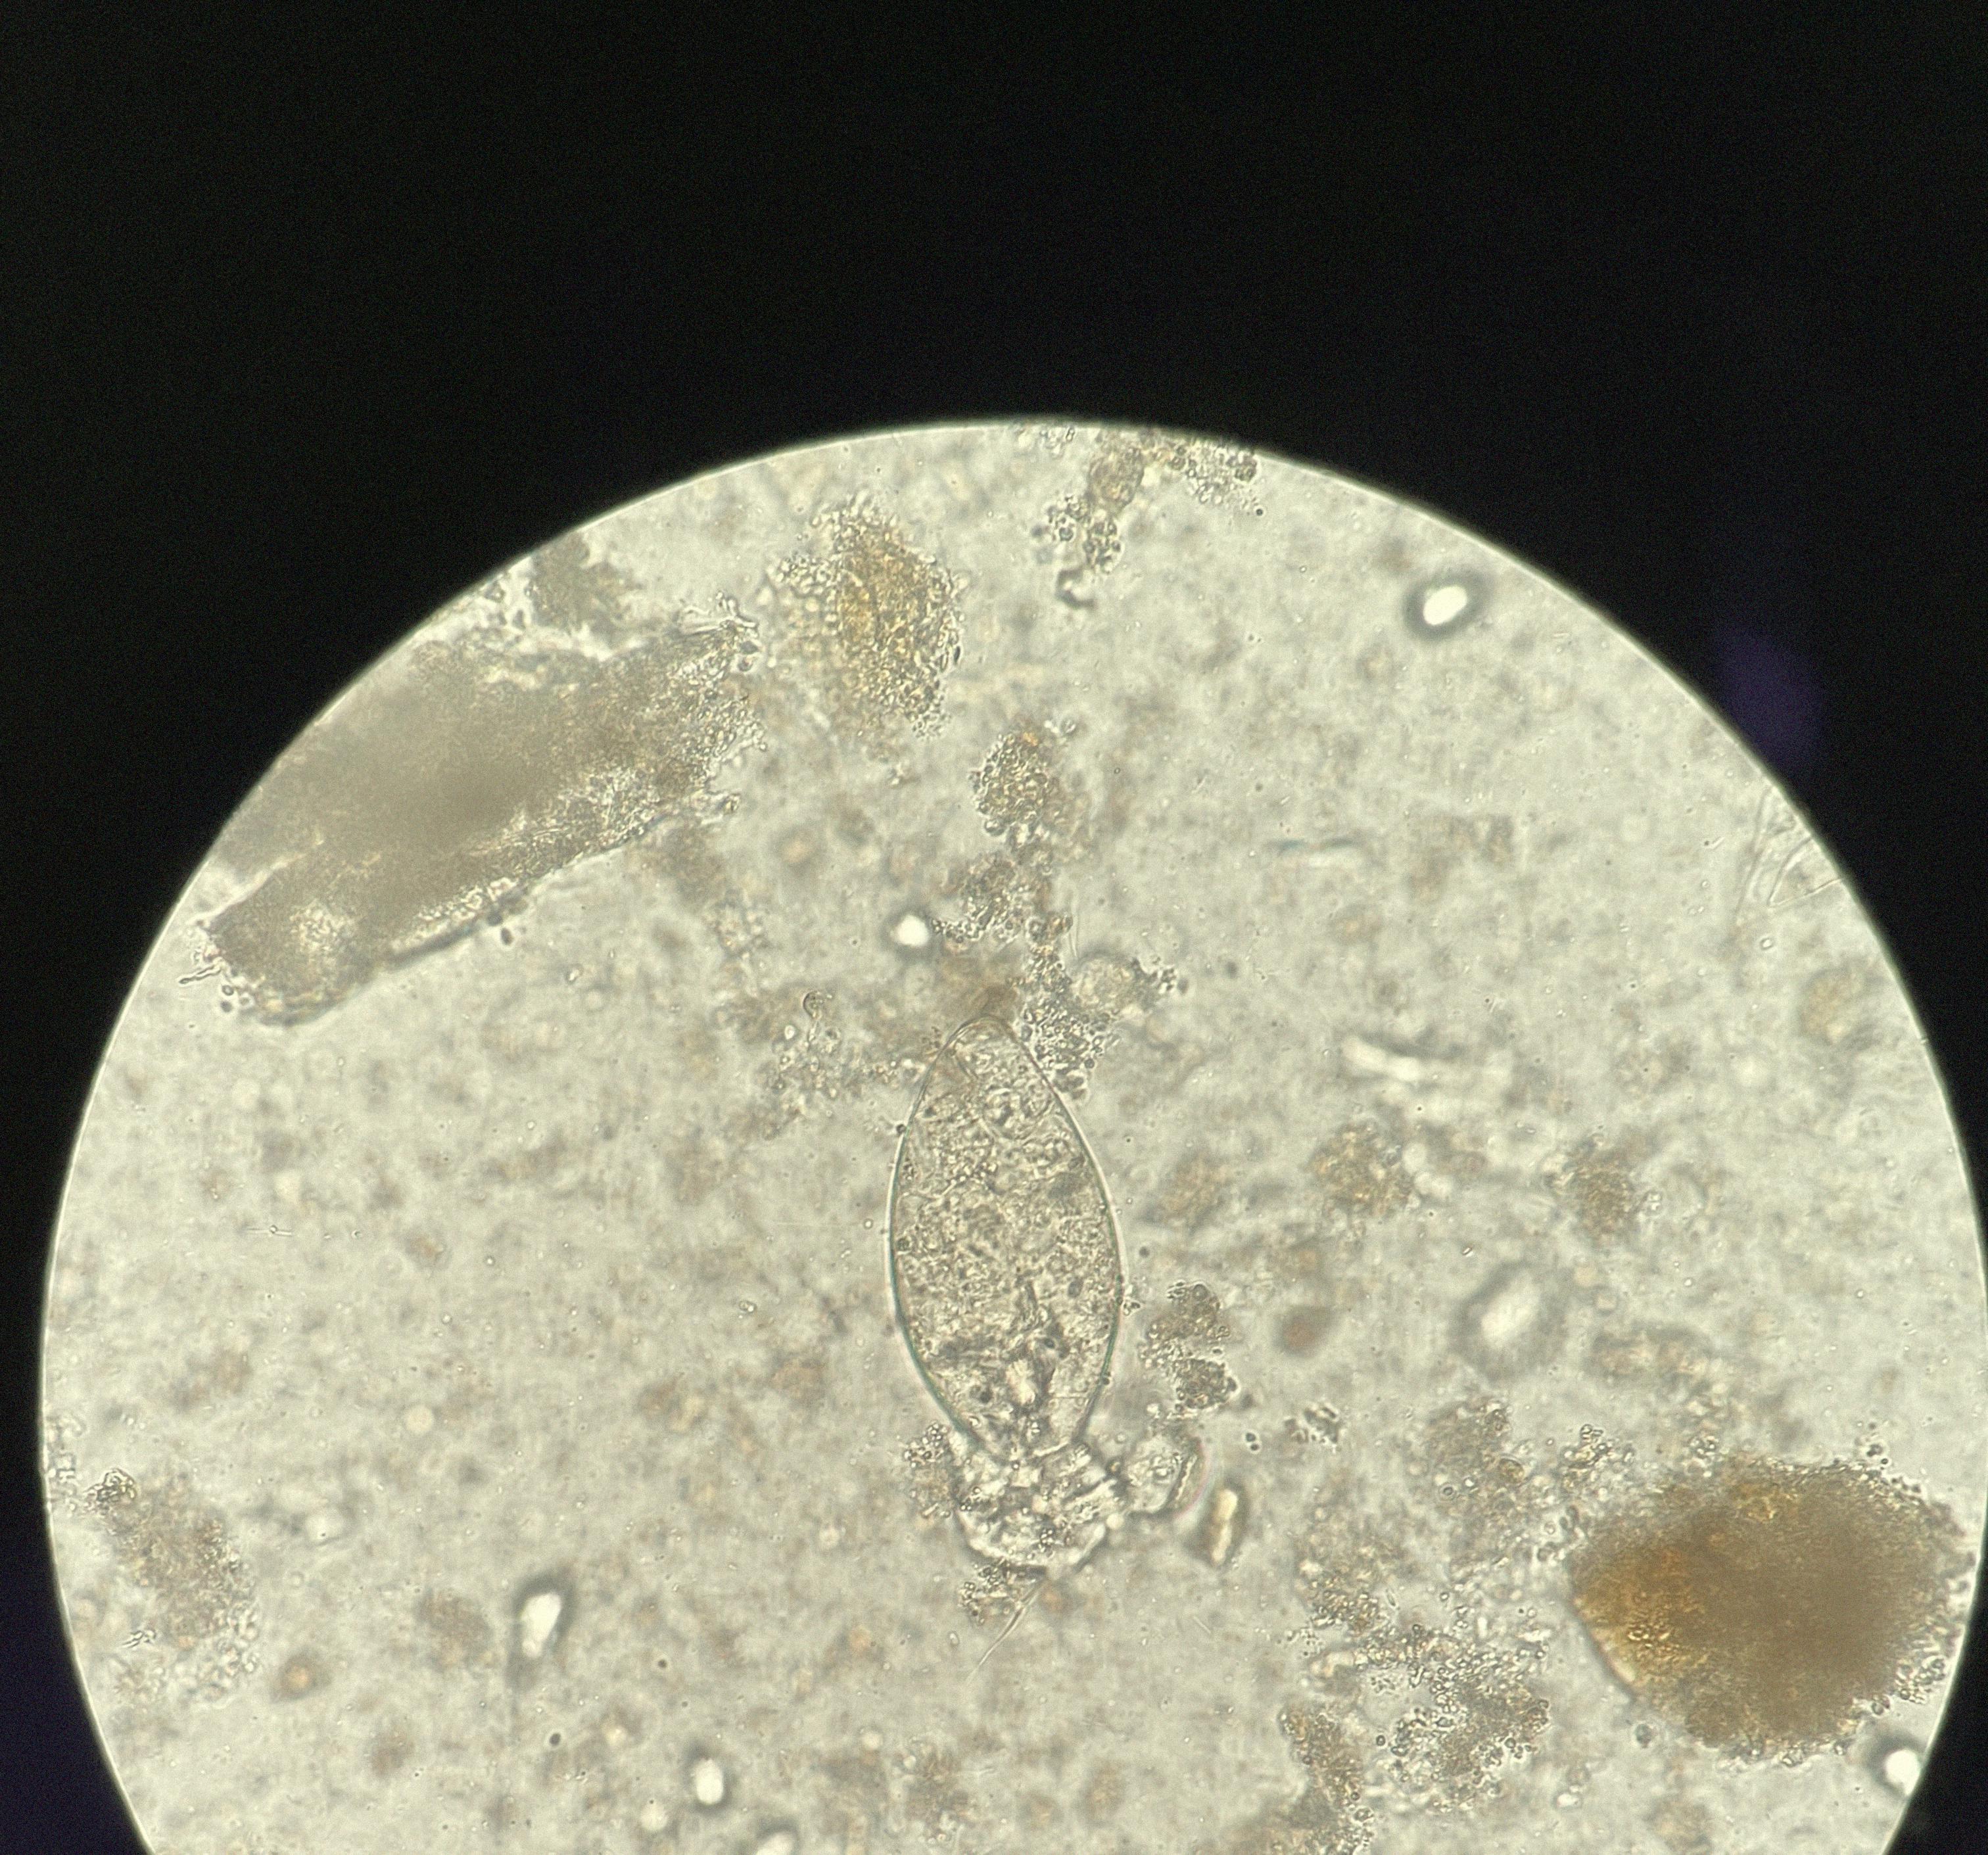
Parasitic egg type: Fasciolopsis buski